Question: I've got a String Array in my main.xml and by pressing a Button it displays a random string in the textview. But Ive got a Problem. So basically its a quotes app and the Quote should be in quotationmarks. And the second quotationmark should be with the last word not in a own line. How can I modify the Strings that the last Word is always with the second quotationmark?
Here a picture:

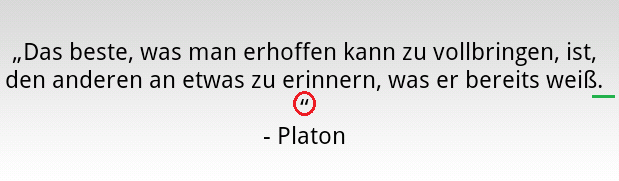
Answer: There might be newline character before second quotation mark. You can give a try by removing second quotation mark using subString() method and then manually adding second quotation mark.